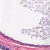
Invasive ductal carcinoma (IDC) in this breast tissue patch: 0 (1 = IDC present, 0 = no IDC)